Field crop: maize
Growth stage: 2
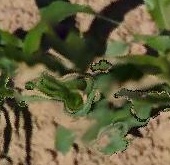
Species: maize